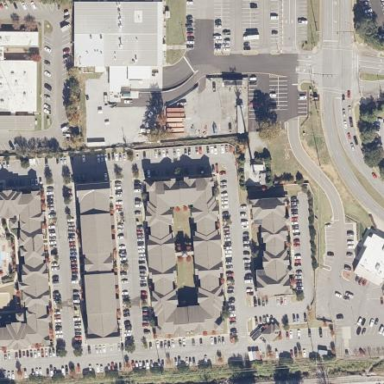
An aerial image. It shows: Residential area with apartments.